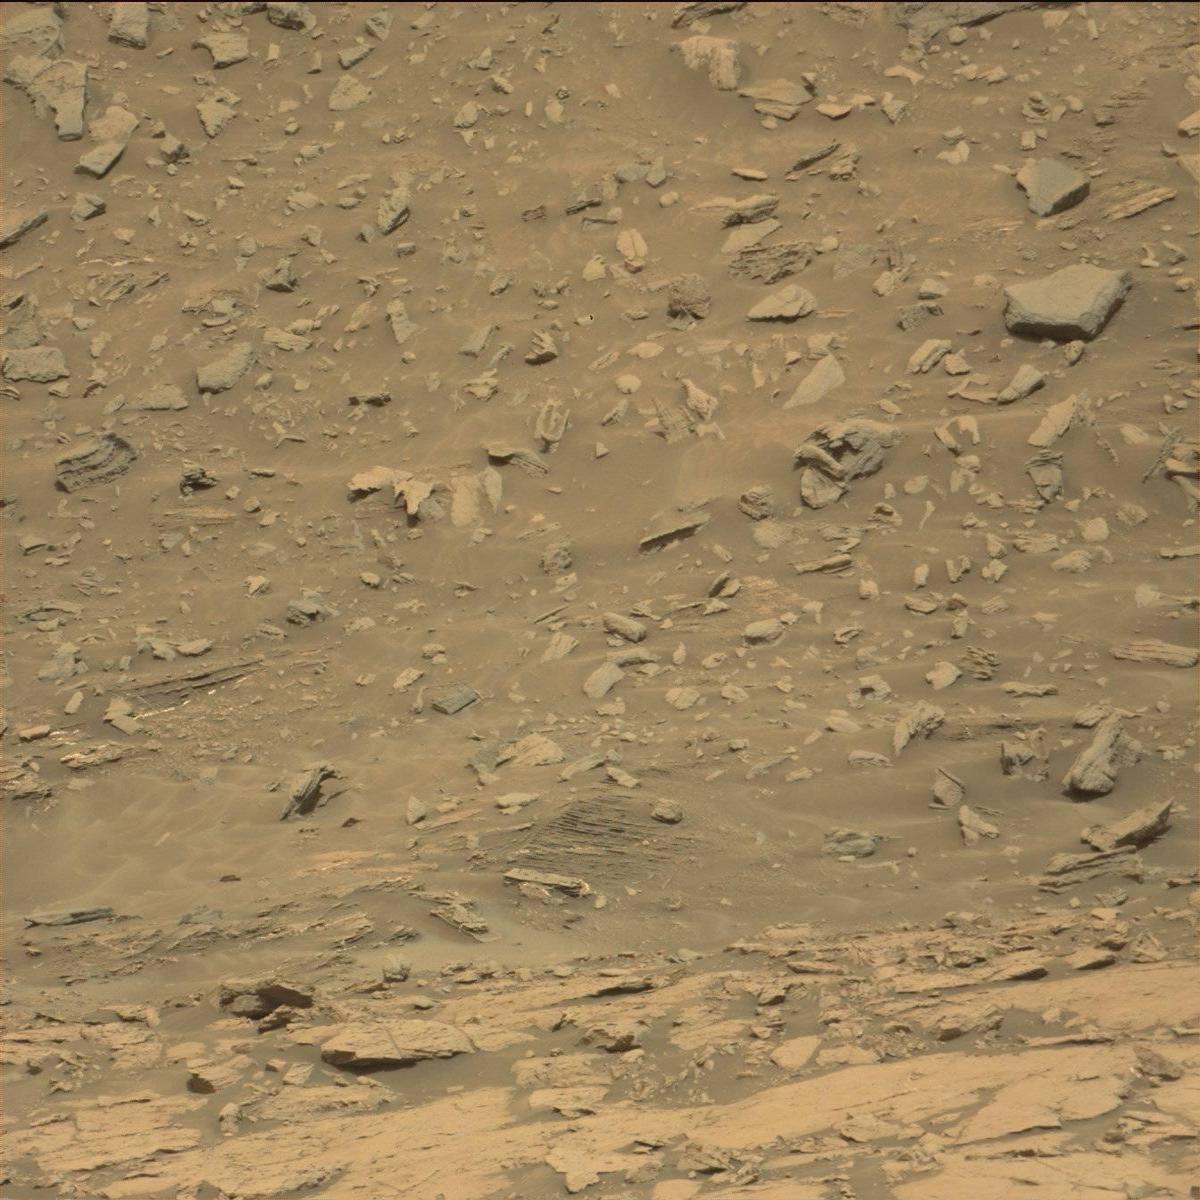
Terrain classes present: Bedrock, Rock, Sand / Soil